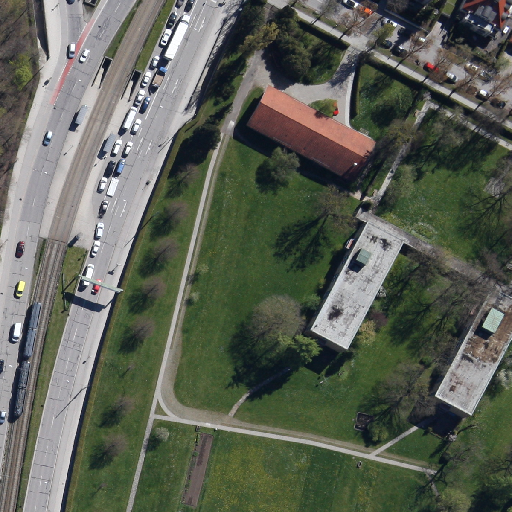
Referring expression: bus driving on the road